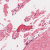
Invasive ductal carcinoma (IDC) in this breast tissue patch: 0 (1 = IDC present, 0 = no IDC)